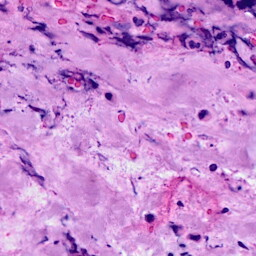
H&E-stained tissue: Breast